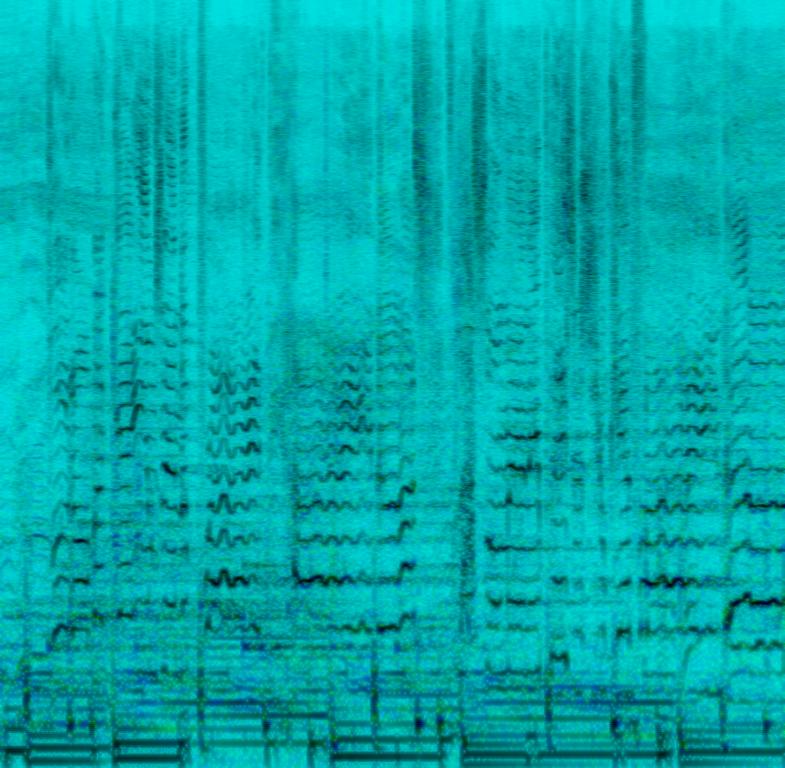
A female singer sings this passionate melody backed up by singers in vocal harmony. The tempo is slow with a strong bass line, steady percussive rhythm and keyboard accompaniment. The song is emotional and spirited. The song is a modern hip hop hit.